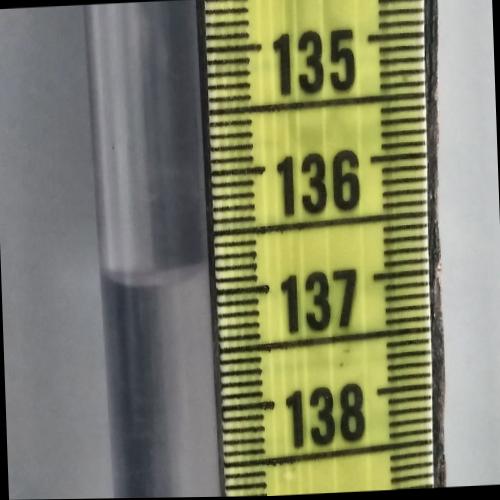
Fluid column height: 136.8 cm